Question: I am new in web-technology. I am tring to send data from PHP Server to client test.html. But only alert("1") comes but alert("2") does not printed , Please tell me where I am wrong?
'''
<?php
header('Access-Control-Allow-Origin: *');//Should work in Cross Domaim ajax Calling request
mysql_connect("localhost","root","1234");
mysql_select_db("demo");
if(isset($_GET['type']))
{
if($_GET['type']=="login"){
$username=$_GET['UserName'];
$Password=$_GET['Password'];
$query="Select * from registration where UserName='$username' and Password='$Password'";
$result=mysql_query($query);
$totalRows=mysql_num_rows($result);
if($totalRows>0){
$recipes=array();
while($recipe=mysql_fetch_array($result, MYSQL_ASSOC)){
$recipes[]=array('User'=>$recipe);
}
$output=json_encode(array('Users'=>$recipes));
echo $output;
}
}
}
else{
echo "Invalid format";
}
'''
'''
<html xmlns="http://www.w3.org/1999/xhtml">
<head>
<title>JSON </title>
<script src="Scripts/jquery-1.8.2.js">
</script>
<script>
$(document).ready(function(){
alert("1");
$("#btnLogin").click(function(){
alert("2");
$.ajax({
url:"http://localhost/Experiements/webservices/api.php",
type:"GET",
dataType:"json",
data:{type:"login", UserName:"abhishek",Password:"123456"},
ContentType:"application/json",
success: function(response){
alert(JSON.stringify(response));
},
error: function(err){
alert(JSON.stringify(err));
}
})
});
});
</script>
</head>
<body>
<input type="button" id="btnLogin" name="btnLogin" value="Login"/>
</body>
</html>
'''
DataBase is , username is and password is and table is

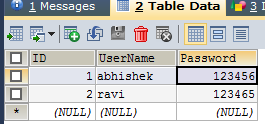
Answer: In jquery '#' selector is used to select an element by its 'id' ('name').So add an 'id' to your button.
'''
<input type="button" id="btnLogin" name="btnLogin" value="Login"/>
'''
Now your '$("#btnLogin").click()' function should work.